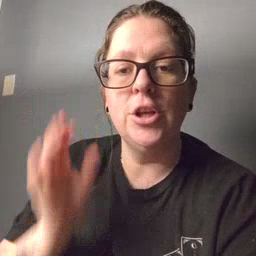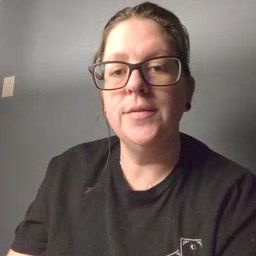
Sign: hair